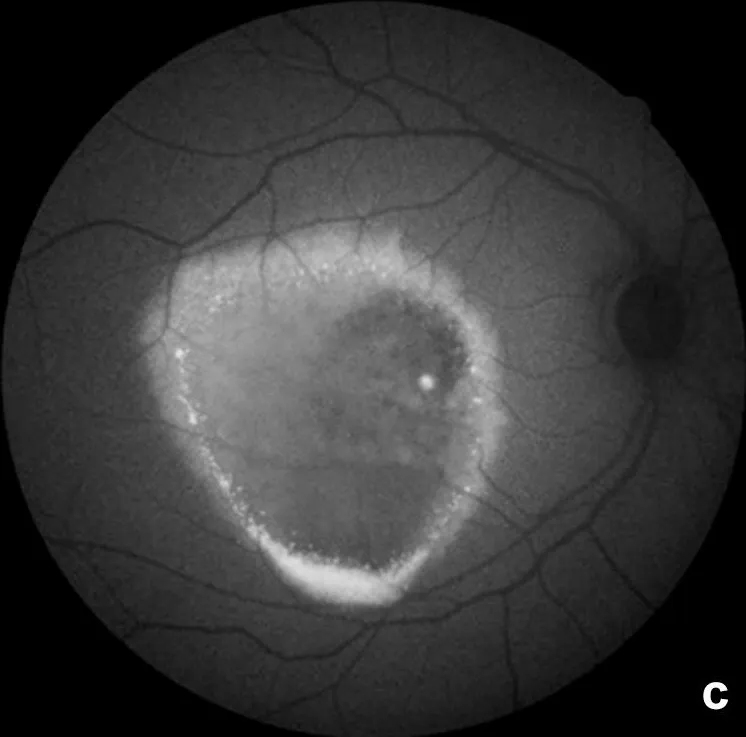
Fundus autofluorescence.
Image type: ophthalmic_imaging (autofluorescence)